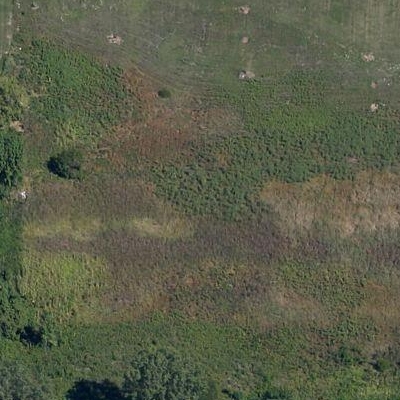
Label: aGrass